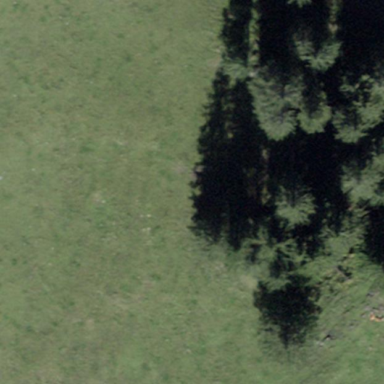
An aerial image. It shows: Forest area.